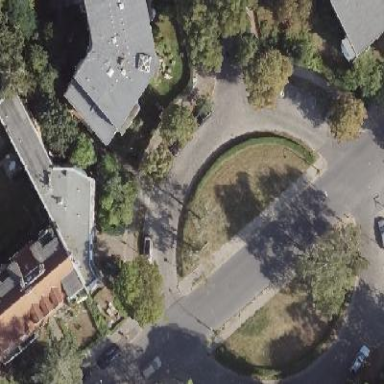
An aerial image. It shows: Residential road with sett surface.